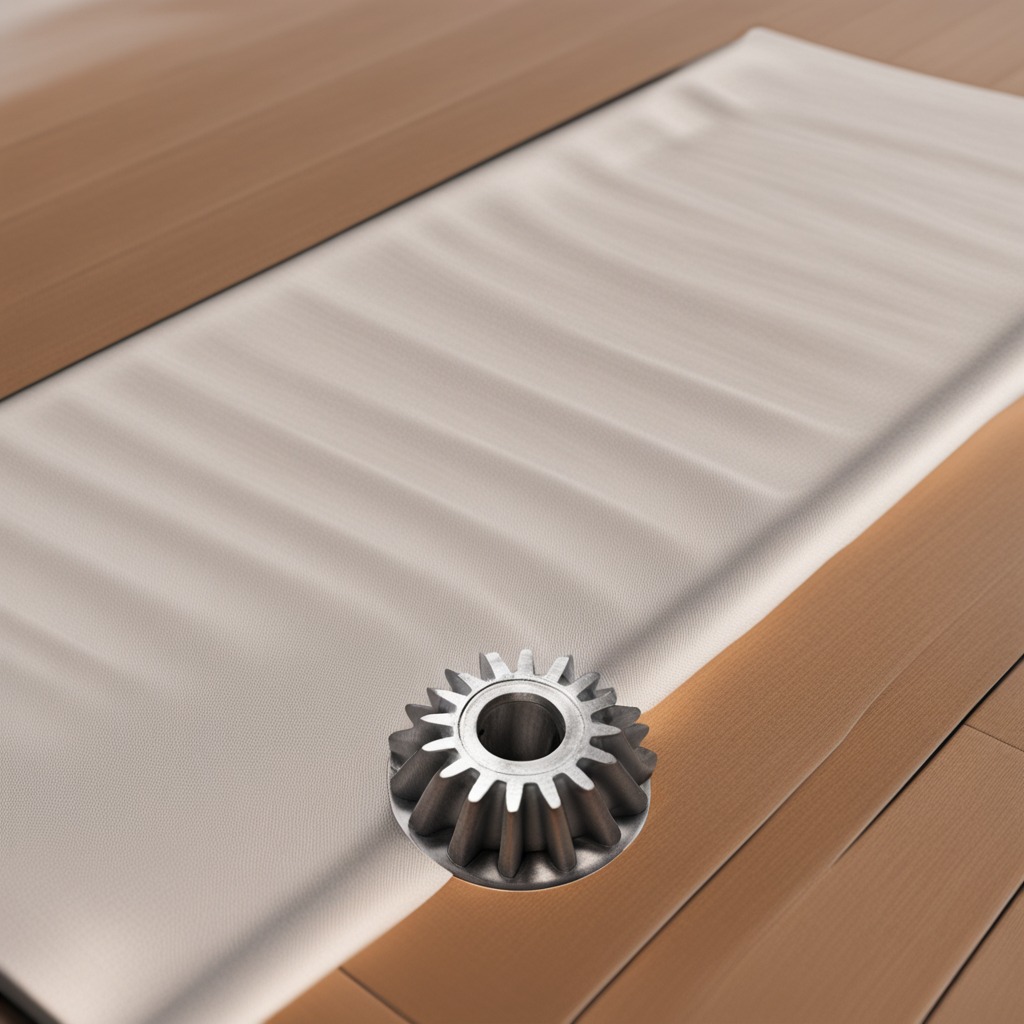
A steel gear with teeth is lying on the wooden table.